Question:
I want to make some tree-like folders
I made my code but I don't how I can use string
Below is my code
'''
for i=1:10;
mkdir('C:\Users\kanje\Desktop\', ['s0' num2str(i) '_e01']);
mkdir('[C:\Users\kanje\Desktop\'s0' num2str(i) '_e01\']', convolution); % here is the problem
mkdir('[C:\Users\kanje\Desktop\'s0' num2str(i) '_e01\']', unconvolution);
for ii=1:9;
mkdir('[C:\Users\kanje\Desktop\'s0' num2str(i) '_e01\convolution']', 'a01_s0' num2str(ii) '_e01');
mkdir('[C:\Users\kanje\Desktop\'s0' num2str(i) '_e01\unconvolution']', 'a01_s0' num2str(ii) '_e01');
end;
end;
'''
Maybe I cannot use well about string
Explain:
a01_e01 to a10_e01 is the parent folder
Each a01_e01 ,..., a10_e01 have convolution & un-convolution folder as see
And the convolution & un-convolution folders have the a01_s01_e01 ,..., a01_s10_e01 folders
At last one parent folder should have a10_s01_e01 to a10_s10_e01 (it's not in this picture)
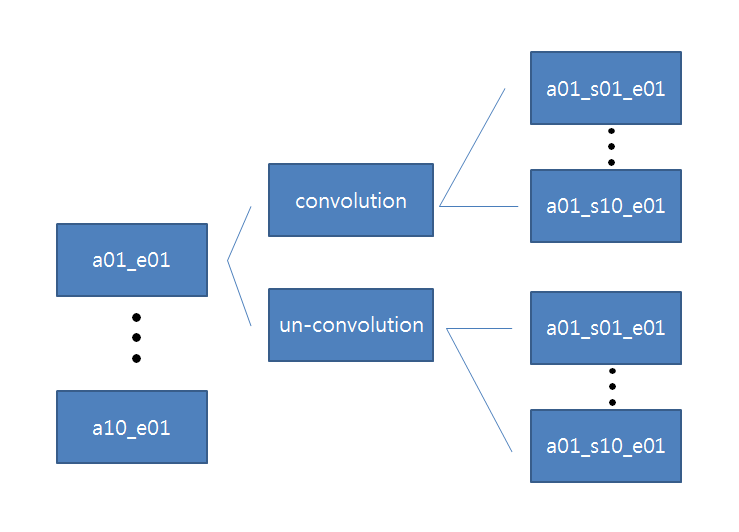
Answer: I think it would be better to use <URL>:
'''
rootPath = fullfile( 'c:', 'Users', 'kanje', 'Desktop' );
for ai=1:10
baseName = fullfile( rootPath, sprintf( 'a%02d_e01', ai ) );
mkdir( baseName );
for sub = {'convolution', 'unconvolution' }
mkdir( fullfile( baseName, sub{1} ) );
for si=1:10
subName = fullfile( baseName, sub{1}, sprintf( 'a%02d_s%02d_e01', ai, si ) );
mkdir( subName );
end
end
end
'''